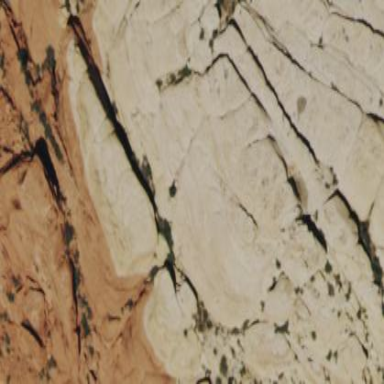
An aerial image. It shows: White cliff formed by nature.